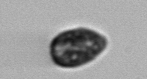
Label: Pseudochattonella_farcimen